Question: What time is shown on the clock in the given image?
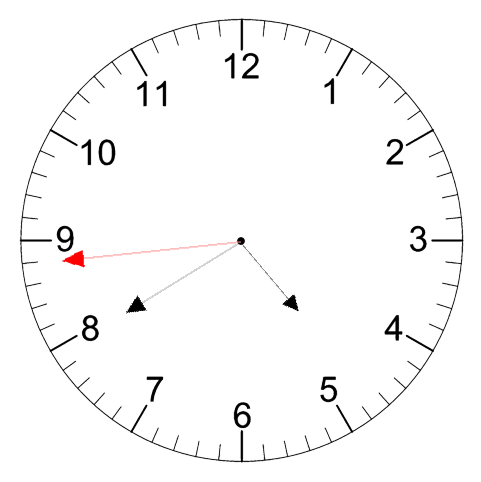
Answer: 04:39:44